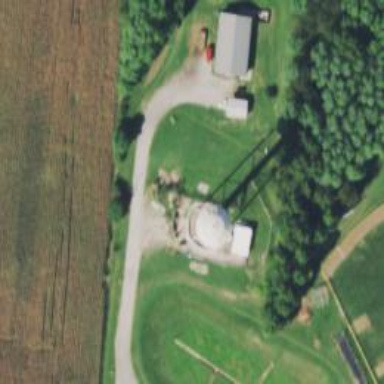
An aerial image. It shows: Water tower that is man-made.